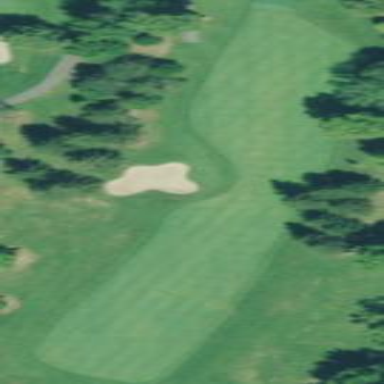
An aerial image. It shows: Grassy golf fairway.